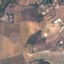
Label: PermanentCrop